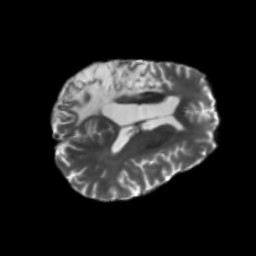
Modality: T2w
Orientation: axial
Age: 43
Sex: male
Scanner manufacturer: siemens
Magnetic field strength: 3 T
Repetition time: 5.47 s
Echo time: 0.0854 s